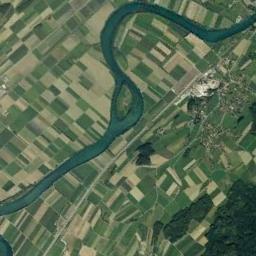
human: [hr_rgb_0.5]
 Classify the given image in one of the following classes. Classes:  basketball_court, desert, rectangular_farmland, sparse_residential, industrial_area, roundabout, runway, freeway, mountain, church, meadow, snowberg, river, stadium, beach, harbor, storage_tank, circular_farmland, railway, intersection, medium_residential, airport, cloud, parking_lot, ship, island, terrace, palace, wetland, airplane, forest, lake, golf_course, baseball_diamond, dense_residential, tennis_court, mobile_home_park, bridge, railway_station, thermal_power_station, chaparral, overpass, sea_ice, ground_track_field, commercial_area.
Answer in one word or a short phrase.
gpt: river